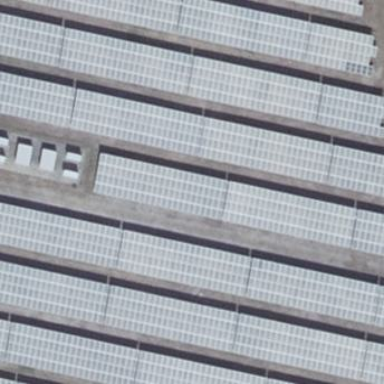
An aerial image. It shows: Solar photovoltaic panel generator.